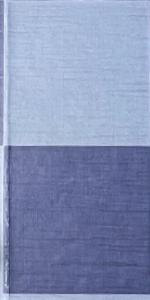
Label: Empty